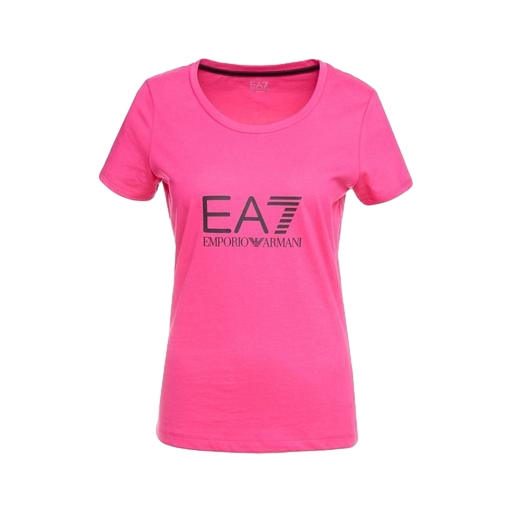
pink women's 4 eva tshirt, pink pima logo tee, pink short-sleeve tee, white background